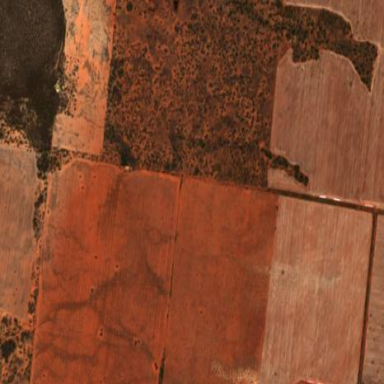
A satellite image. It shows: Farmland used for growing crops.